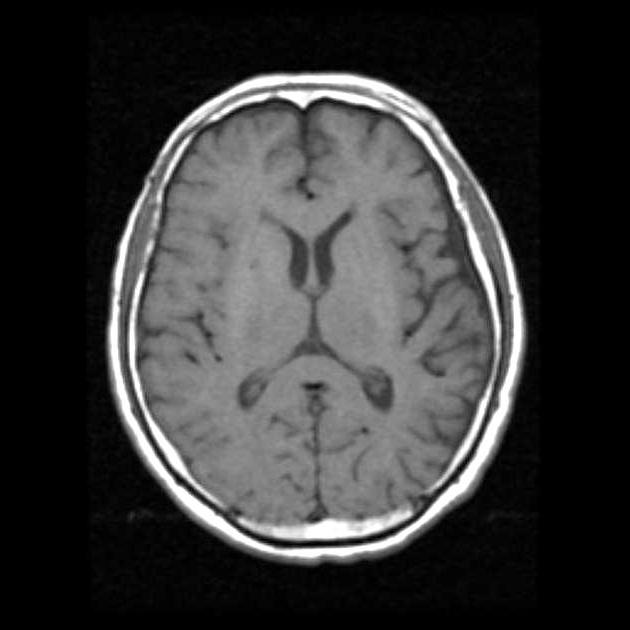
Label: notumor